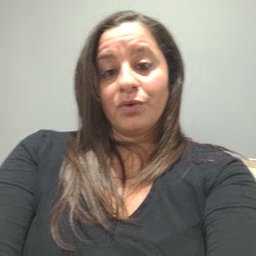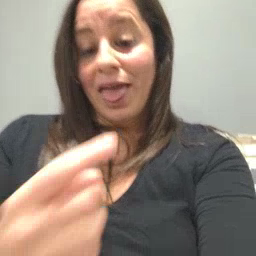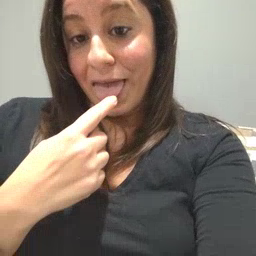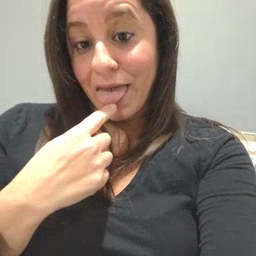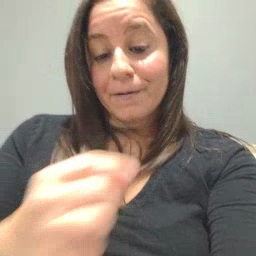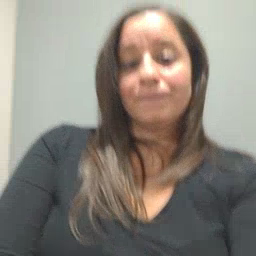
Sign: tongue